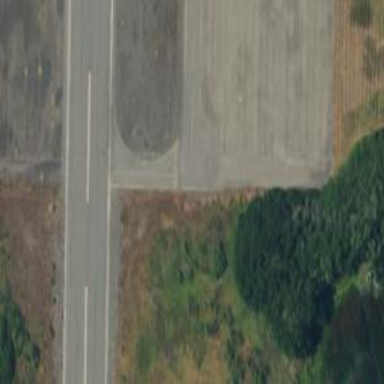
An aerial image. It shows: Asphalt taxiway at the airport.